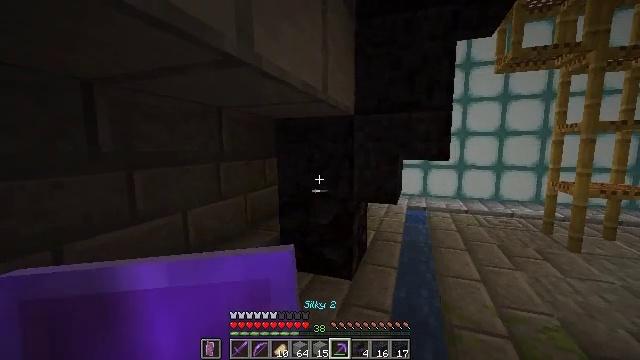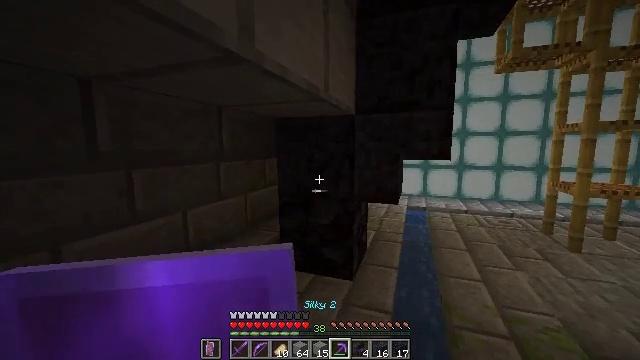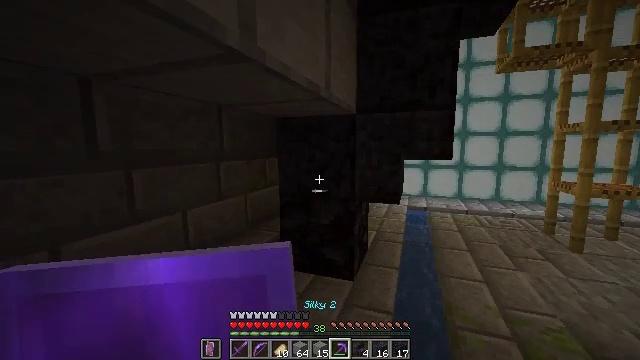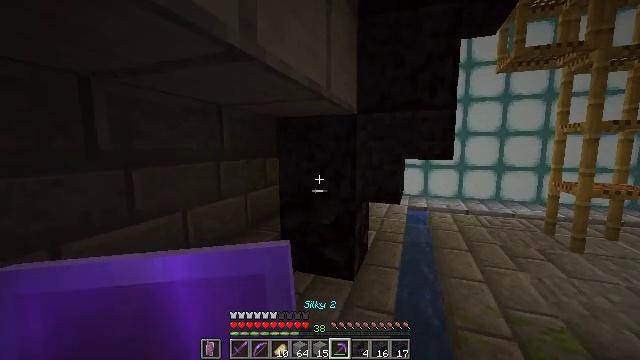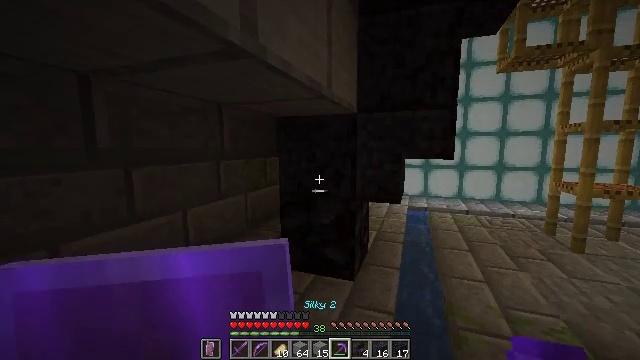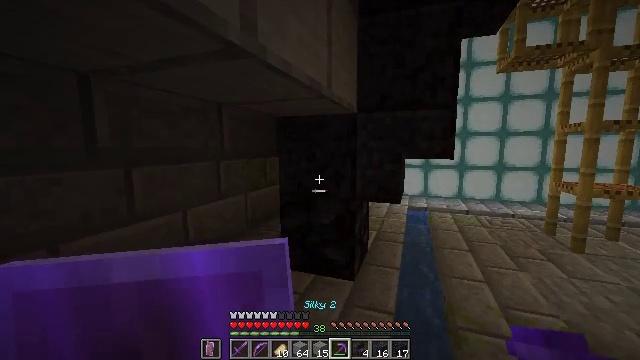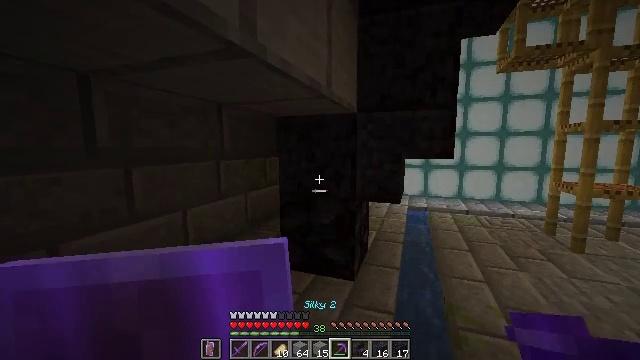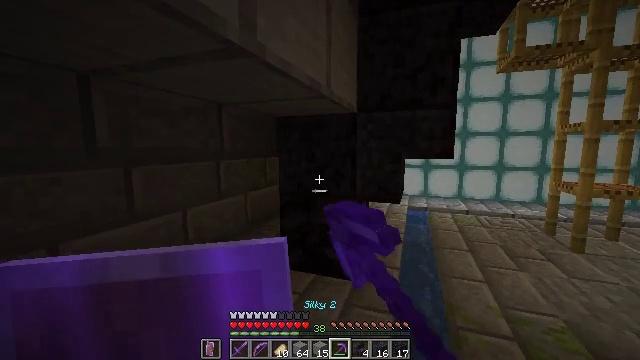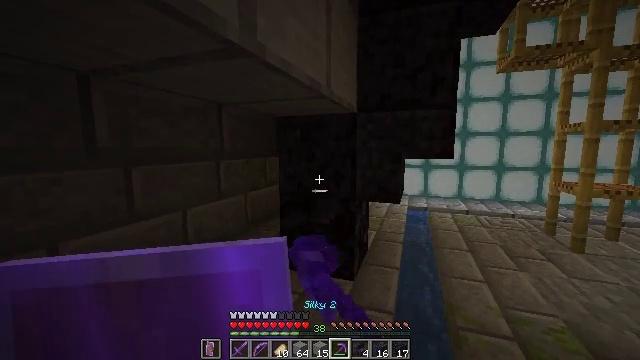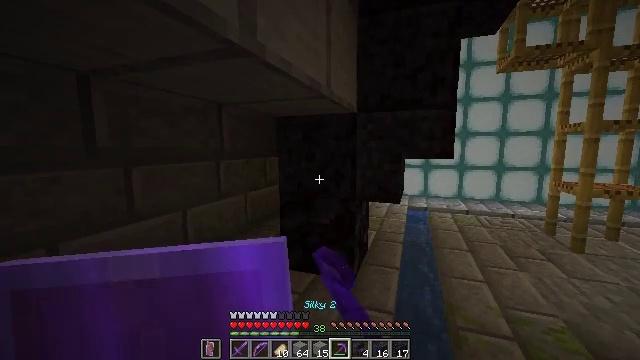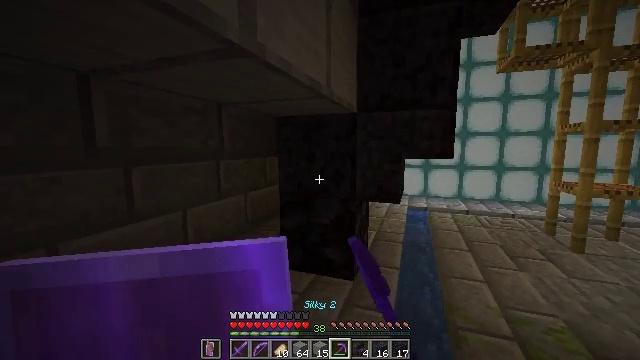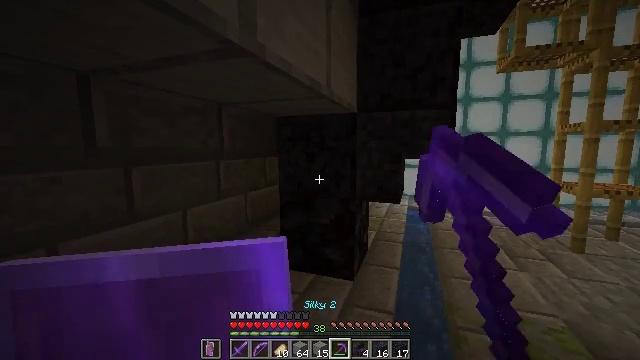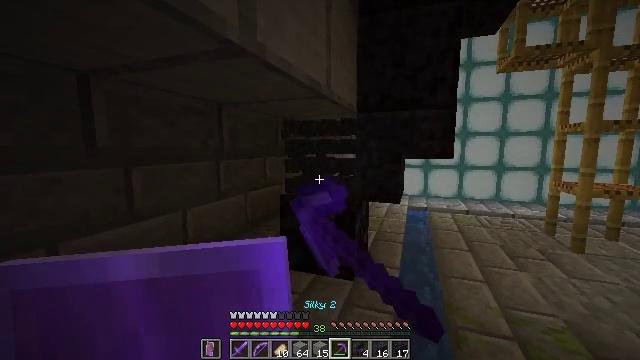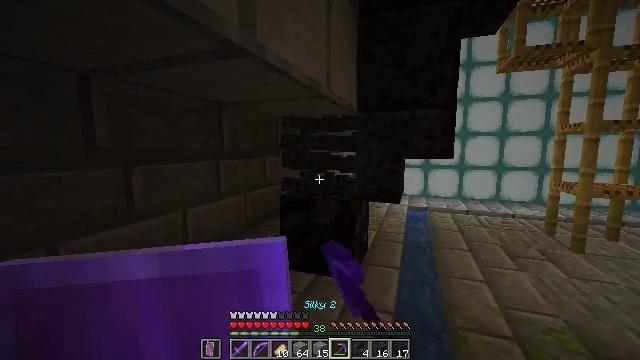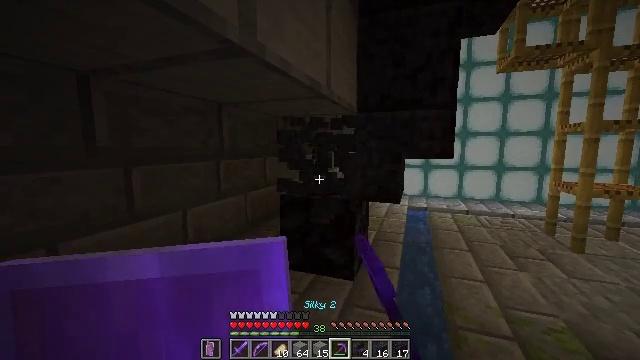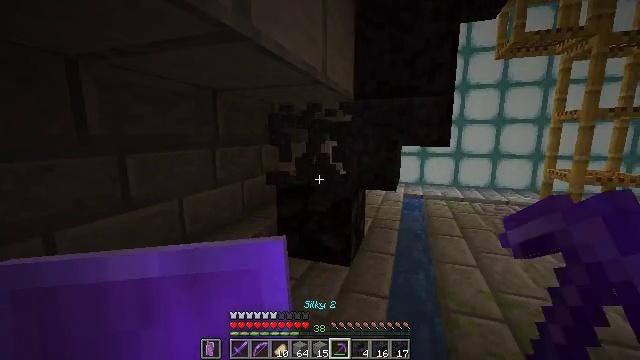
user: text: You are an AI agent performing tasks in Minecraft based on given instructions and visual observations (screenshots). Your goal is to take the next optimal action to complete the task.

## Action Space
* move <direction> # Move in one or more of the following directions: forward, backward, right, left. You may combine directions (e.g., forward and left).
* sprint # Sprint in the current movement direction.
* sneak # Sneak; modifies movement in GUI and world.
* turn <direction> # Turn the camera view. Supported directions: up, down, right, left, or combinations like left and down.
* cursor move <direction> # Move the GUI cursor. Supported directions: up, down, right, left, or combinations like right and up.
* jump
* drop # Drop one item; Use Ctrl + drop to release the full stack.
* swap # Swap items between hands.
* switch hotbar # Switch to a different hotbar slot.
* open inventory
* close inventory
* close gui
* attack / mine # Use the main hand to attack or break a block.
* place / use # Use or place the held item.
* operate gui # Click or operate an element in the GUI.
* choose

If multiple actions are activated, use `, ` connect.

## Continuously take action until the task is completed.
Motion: motion action
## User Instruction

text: Gather polished blackstone for building.
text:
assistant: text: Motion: no_op
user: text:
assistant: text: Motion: no_op
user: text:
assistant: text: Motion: no_op
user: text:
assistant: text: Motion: no_op
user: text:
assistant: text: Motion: no_op
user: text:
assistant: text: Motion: attack / mine
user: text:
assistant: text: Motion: attack / mine
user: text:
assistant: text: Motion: attack / mine
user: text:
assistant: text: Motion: attack / mine
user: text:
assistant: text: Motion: attack / mine
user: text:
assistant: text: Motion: attack / mine
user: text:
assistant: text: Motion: attack / mine
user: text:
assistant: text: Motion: attack / mine
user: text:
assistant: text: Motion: attack / mine
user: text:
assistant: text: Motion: turn down, attack / mine
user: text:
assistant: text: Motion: attack / mine
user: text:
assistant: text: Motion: attack / mine